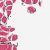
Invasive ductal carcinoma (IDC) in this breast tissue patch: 0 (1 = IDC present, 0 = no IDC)